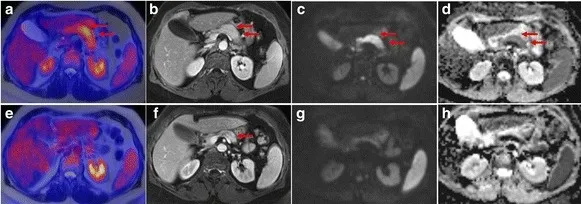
Multiparametric 18F-FDG PET/MR in a patient with autoimmune pancreatitis and follow-up 18F-FDG PET/MR after initiation of steroid therapy.
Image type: radiology (pet)